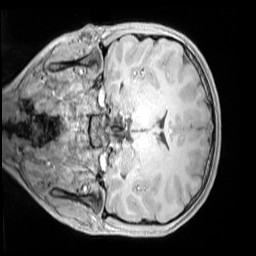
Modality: MP2RAGE
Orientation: coronal
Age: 11
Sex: female
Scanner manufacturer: siemens
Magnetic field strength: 3 T
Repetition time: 4 s
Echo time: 0.00303 s